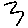
Label: zigzag